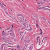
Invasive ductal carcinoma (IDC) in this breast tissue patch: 0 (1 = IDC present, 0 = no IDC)